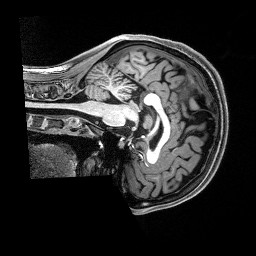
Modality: T1w
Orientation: sagittal
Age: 23
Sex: female
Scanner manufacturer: siemens
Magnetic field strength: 3 T
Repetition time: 2.8 s
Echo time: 0.00212 s